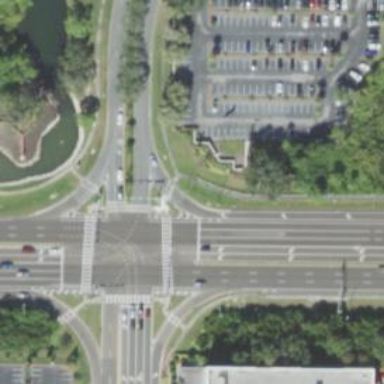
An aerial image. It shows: Marked crossing on the road.